Question: I have created a Java application which has the following Apache Ant build file:
'''
<?xml version="1.0" ?>
<project name="GUI" basedir=".">
<property name="version" value="0.2"/>
<property name="bin.dir" value="${basedir}/bin"/>
<property name="gui_bin.dir" value="${basedir}/gui_bin"/>
<property name="src.dir" value="${basedir}/src"/>
<property name="jar.dir" value="${basedir}/jar"/>
<property name="images.dir" value="${basedir}/images"/>
<property name="user.properties" value="${basedir}/user.properties"/>
<!-- ============ Clean target =================== -->
<!-- Delete output files and directories -->
<target name="clean" description="Clean the directory: build, ${gen-src.dir}*, ${test.report.dir}">
<delete dir="${jar.dir}"/>
</target>
<!--
============ Compile target ===================
-->
<target name="compile">
<mkdir dir="${gui_bin.dir}"/>
<javac srcdir="${src.dir}" destdir="${gui_bin.dir}" classpath="${basedir}/EFCore-1.0.0.jar" fork="true">
</javac>
</target>
<!--
============ Create Executable Jar target ===================
-->
<target name="jar" depends="compile">
<mkdir dir="${jar.dir}"/>
<jar jarfile="jar/UPHECGui.jar" basedir="gui_bin" includes="**/*.class">
<fileset dir="${basedir}">
<include name="images/**/; EFCORE-1.0.0.jar" />
</fileset>
<manifest>
<attribute name="Main-Class" value="eu.keep.uphec.GUI"/>
<attribute name="Class-Path" value="EFCORE-1.0.0.jar"/>
</manifest>
<filelist dir="${basedir}" files="user.properties"/>
</jar>
</target>
<!--
============ Run target ===================
-->
<target name="run" depends="jar">
<java classpath="jar/UPHECGui.jar;EFCORE-1.0.0.jar" classname="eu.keep.uphec.GUI" fork="true">
</java>
</target>
'''
The tasks execute successfully: the jar task creates the jar and the run task launches successfully the application. When I go and try to execute the jar in a command line with the following code:
'''
C:\UPHECGUI\GUI-Project\ java -jar jar/UPHECGui.jar
'''
the application throws the error:
'''
Exception in thread "main" java.class.NoClassDefFoundError: eu/keep/kernel/CoreObserver
at.............
...............
...............
Could not find the main class: eu.keep.uphec.GUI. Program will exit.
'''
Now, the GUI class with the main method is exactly in the specified folder (the run task executes successfully with this parameter).
Here is a screenshot of the folder where the application is based:

Can someone please tell me what's wrong with it? I spent hours trying to figure it out but nothing has come out yet :-(
An help would be highly apreciated, thanks!!!!
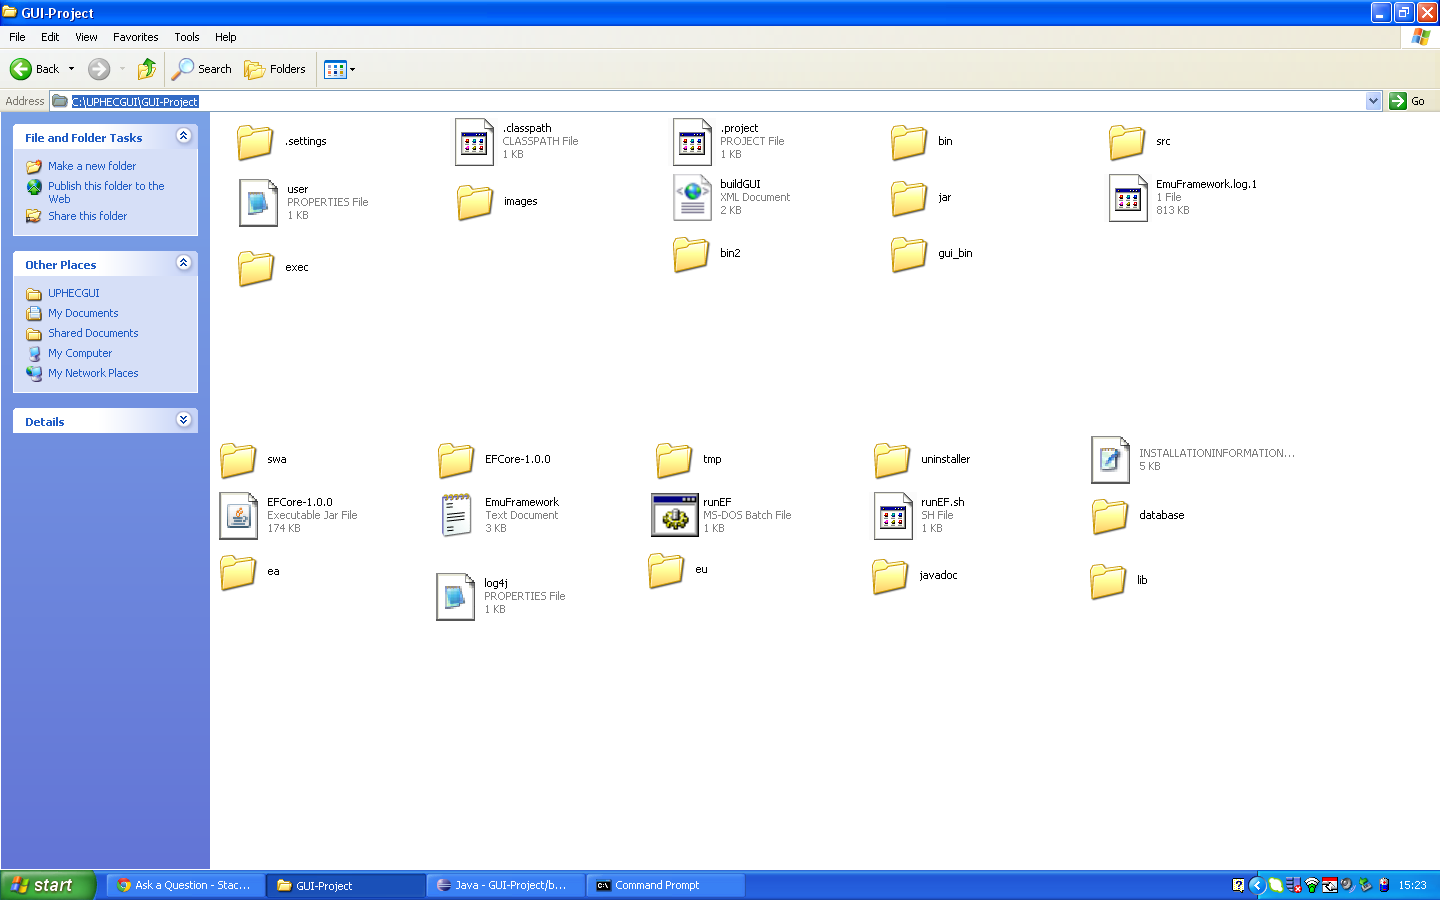
Answer: The '-jar' option uses the manifest of the jar to set the classpath. Since your application depends on the jar 'EFCORE-1.0.0.jar', this jar should be in the classpath specified in the manifest of your 'UPHECGui.jar'.
See <URL> for explanations.